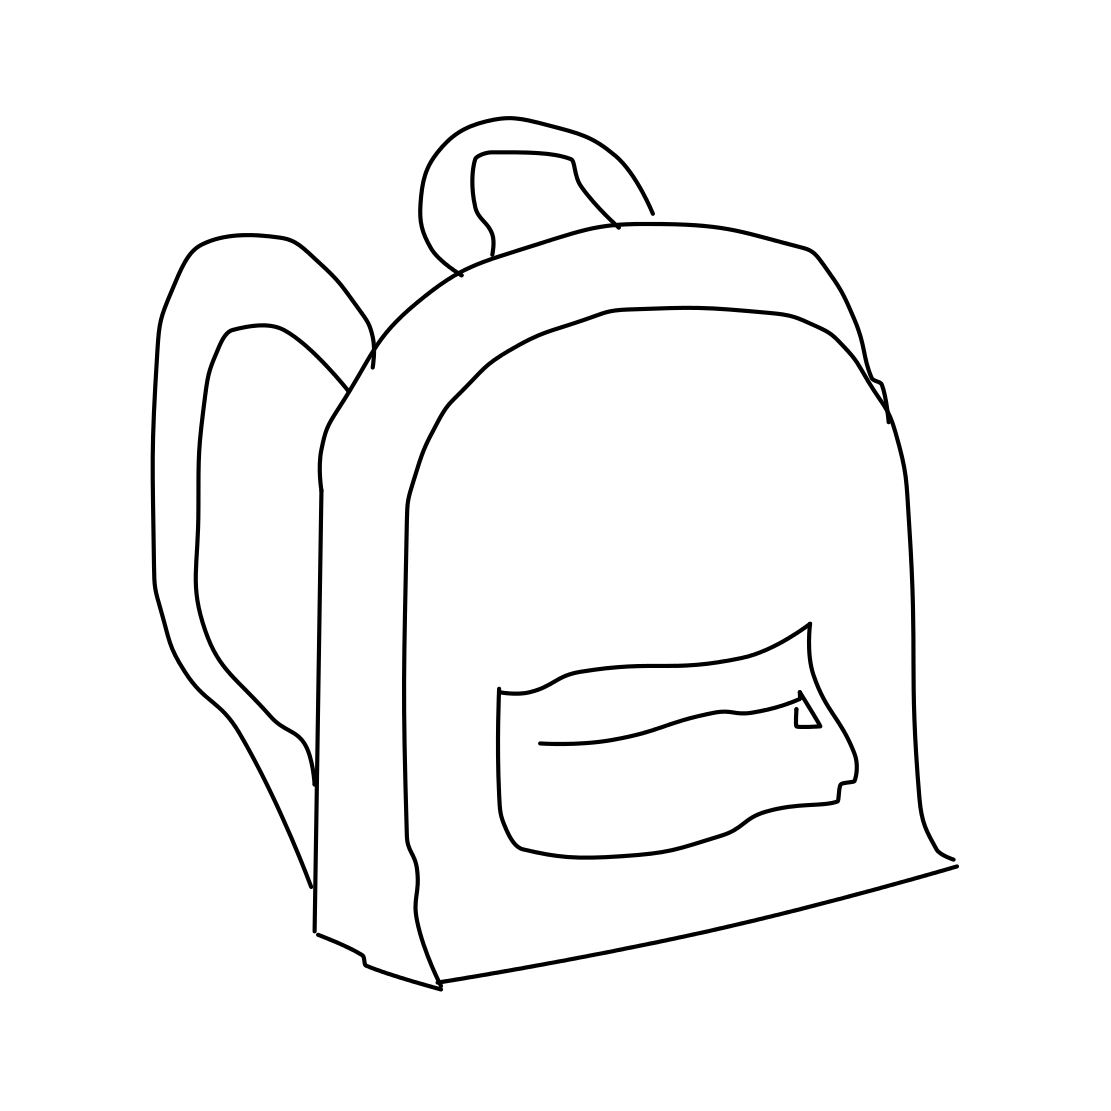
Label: backpack